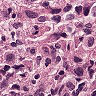
Metastatic tissue present: yes